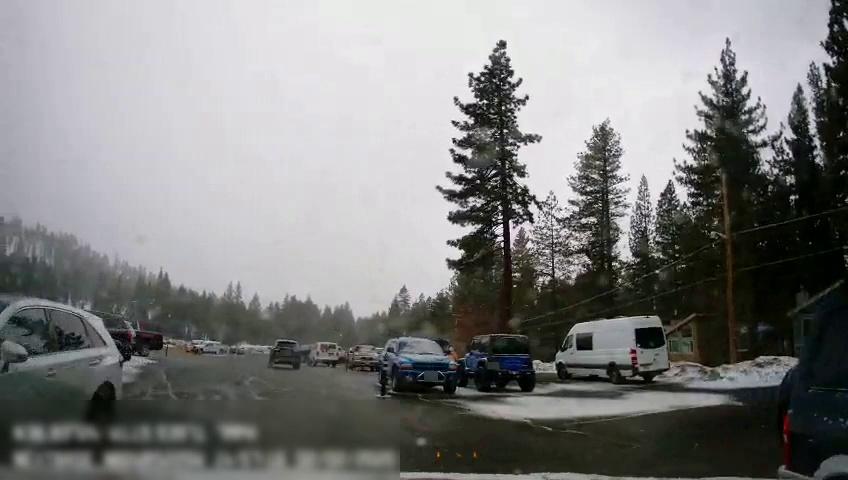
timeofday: Day
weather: Snowy
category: Vehicles | SUV
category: Vehicles | Van
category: Vehicles | SUV
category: Vehicles | Van
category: Vehicles | SUV
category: Vehicles | SUV
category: Vehicles | Truck
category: Vehicles | SUV
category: Vehicles | SUV
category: Vehicles | Car
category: Drivable Space